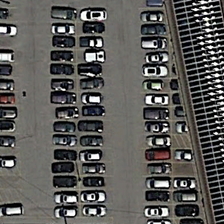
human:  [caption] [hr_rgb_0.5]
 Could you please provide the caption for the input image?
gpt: many cars are parked in a parking lot near a building .

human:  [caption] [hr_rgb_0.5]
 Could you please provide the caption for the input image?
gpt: many cars are parked in a parking lot near a building .

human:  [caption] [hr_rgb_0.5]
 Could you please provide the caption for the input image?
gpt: many cars are parked in a parking lot near a building .

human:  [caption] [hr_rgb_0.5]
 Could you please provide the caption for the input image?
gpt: many cars are parked in a parking lot near a building .

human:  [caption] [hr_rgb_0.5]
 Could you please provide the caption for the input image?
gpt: many cars are parked in a parking lot near a building .